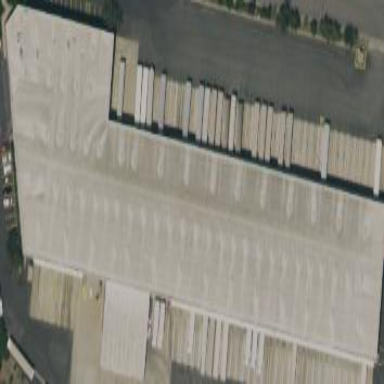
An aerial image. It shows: Warehouse.